Question: I am working on my homework assignment and I have to achieve the following layout. Can anyone guide me as to how to achieve the right side of the view? I have already coded the left part, it's just the right side that I don't know what to use?
## Calendar GUI

Should I just use 'paintComponent' or a 'JTable'?
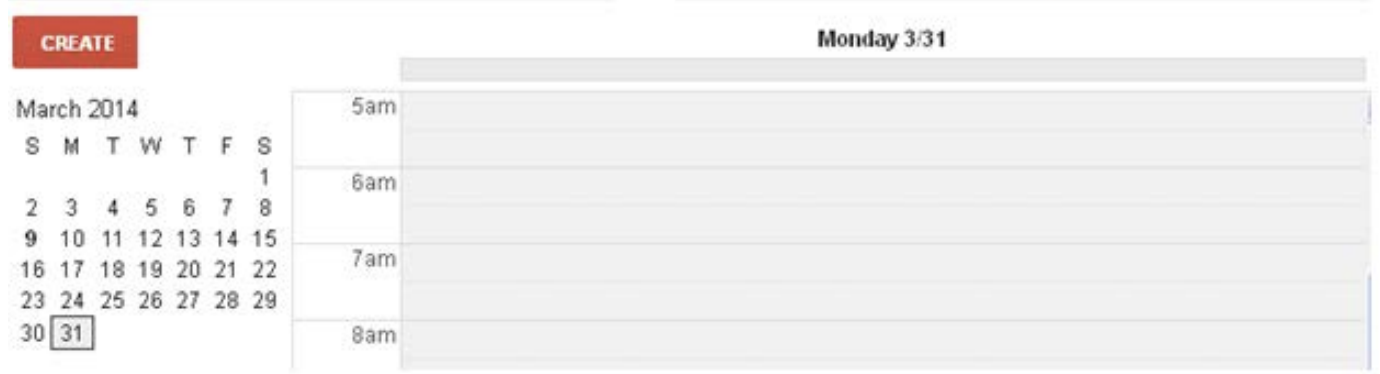
Answer: JTable doesn't seems to suit your needs. You can consider using an array of <URL>.
<URL>
In this case, you can make use of the existing behaviours from these JComponents, such as setting them as editable/non-editable. Auto scrolling for JTextArea. JTextArea also allows displaying of multiple lines of records.
> Should I just use paintComponent
I supposed you meant by custom painting. Using custom painting will give you alot of freedom to do your own customizations, however if the current JComponents are able to fulfill you needs, then I think you shouldn't try to reinvent the wheel, especially when you need to deal with printing text. Aligning the text properly in custom painting could cost you alot more time than learning how to use various existing JComponents.